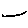
Label: house